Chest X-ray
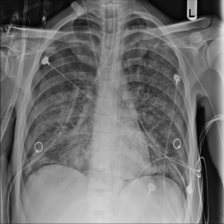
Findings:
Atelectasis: positive
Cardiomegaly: negative
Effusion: negative
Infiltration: negative
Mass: negative
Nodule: negative
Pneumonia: negative
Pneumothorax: positive
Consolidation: positive
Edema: negative
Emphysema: negative
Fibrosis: negative
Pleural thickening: negative
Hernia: negative